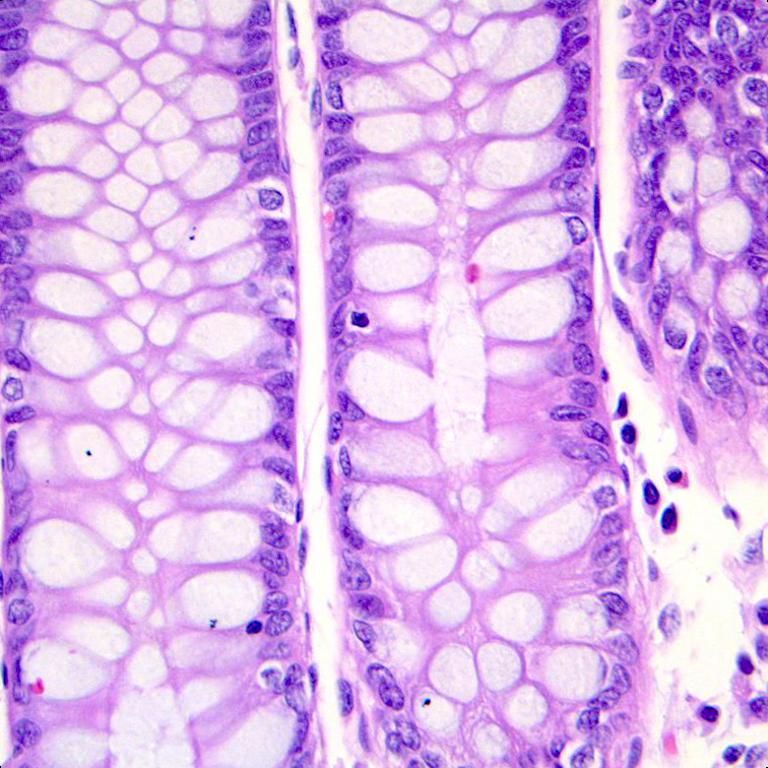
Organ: colon
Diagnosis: benign